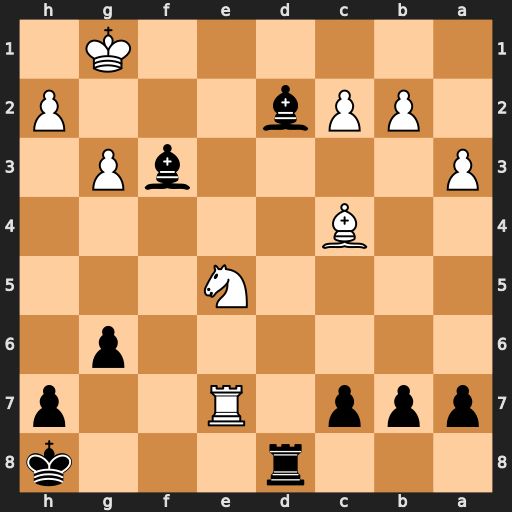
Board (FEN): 3r3k/ppp1R2p/6p1/4N3/2B5/P4bP1/1PPb3P/6K1
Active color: b
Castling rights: -
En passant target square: -
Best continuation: Be3+ Kf1 Rd1#